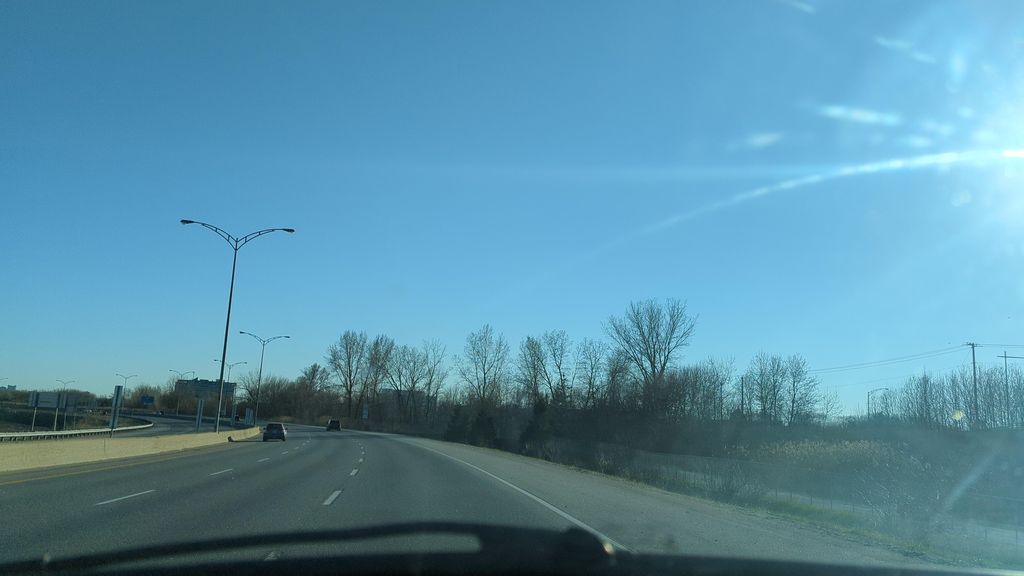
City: quebec_city